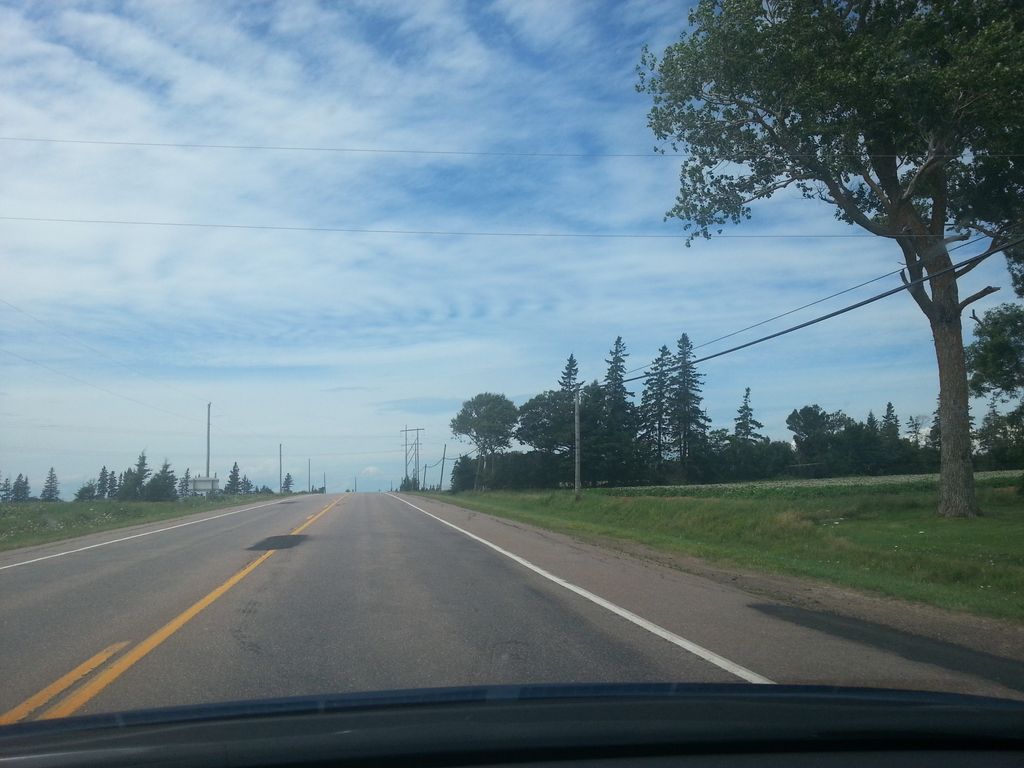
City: charlottetown